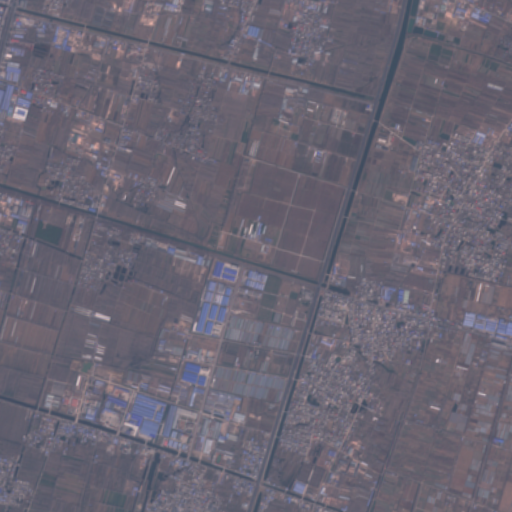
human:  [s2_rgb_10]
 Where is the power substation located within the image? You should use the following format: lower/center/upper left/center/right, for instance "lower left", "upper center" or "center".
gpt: The power substation is located in the upper right of the image.
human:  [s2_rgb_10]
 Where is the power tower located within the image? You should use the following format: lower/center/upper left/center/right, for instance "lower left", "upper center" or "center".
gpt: There is no power tower in the image.